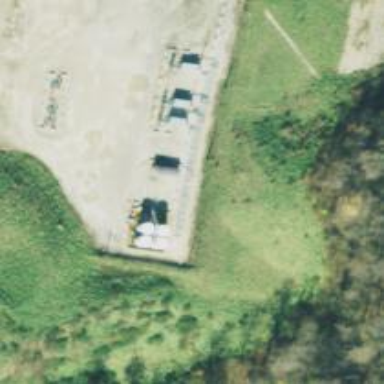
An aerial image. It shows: Storage tank with man-made structure.